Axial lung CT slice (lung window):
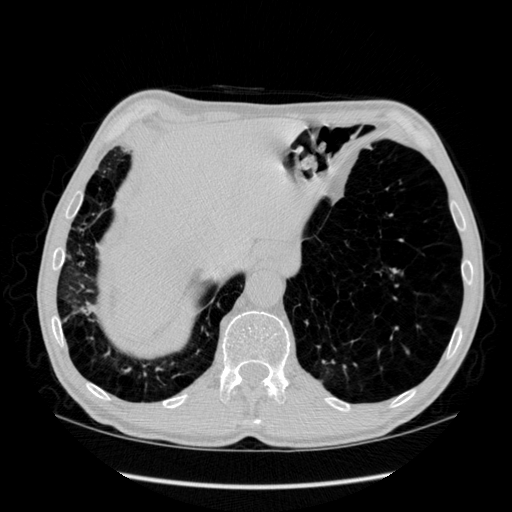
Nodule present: no